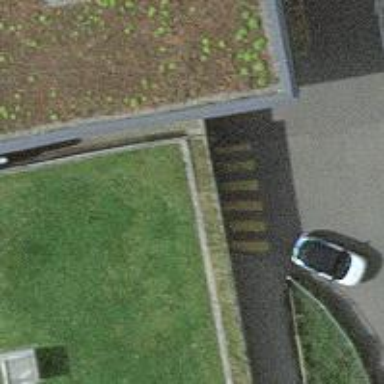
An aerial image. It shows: Parking entrance.